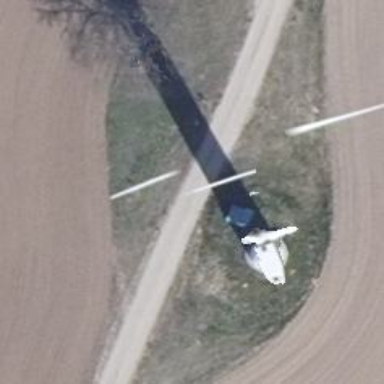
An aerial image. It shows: Wind turbine generator that utilizes wind as its source for generating electricity. It is of the horizontal axis type.